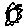
Label: sun